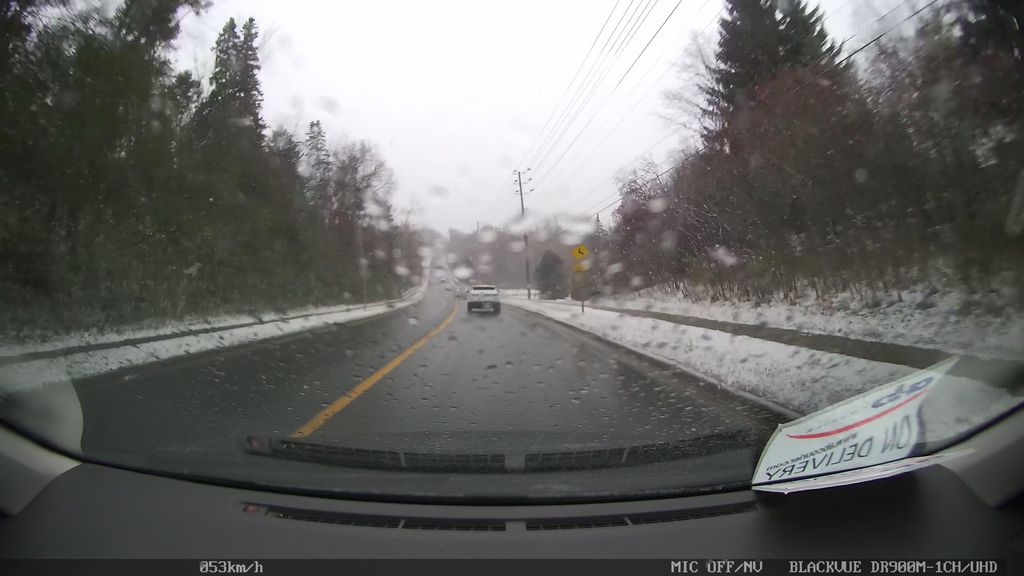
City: toronto